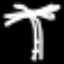
Label: palm tree